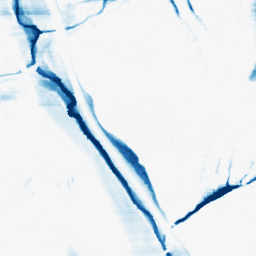
Category: morphological
Decomposition family: morphological_ellipse
Decomposition parameters: operation: closing
width: 5
height: 50
Upsampling method: bspline
Upsampling parameters: scale: 4
Upsampling scale: 4